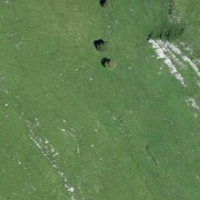
EUNIS habitat code: 23
Species observed at this site:
Campanula thyrsoides